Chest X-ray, AP view. Patient: 45 years old, sex M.
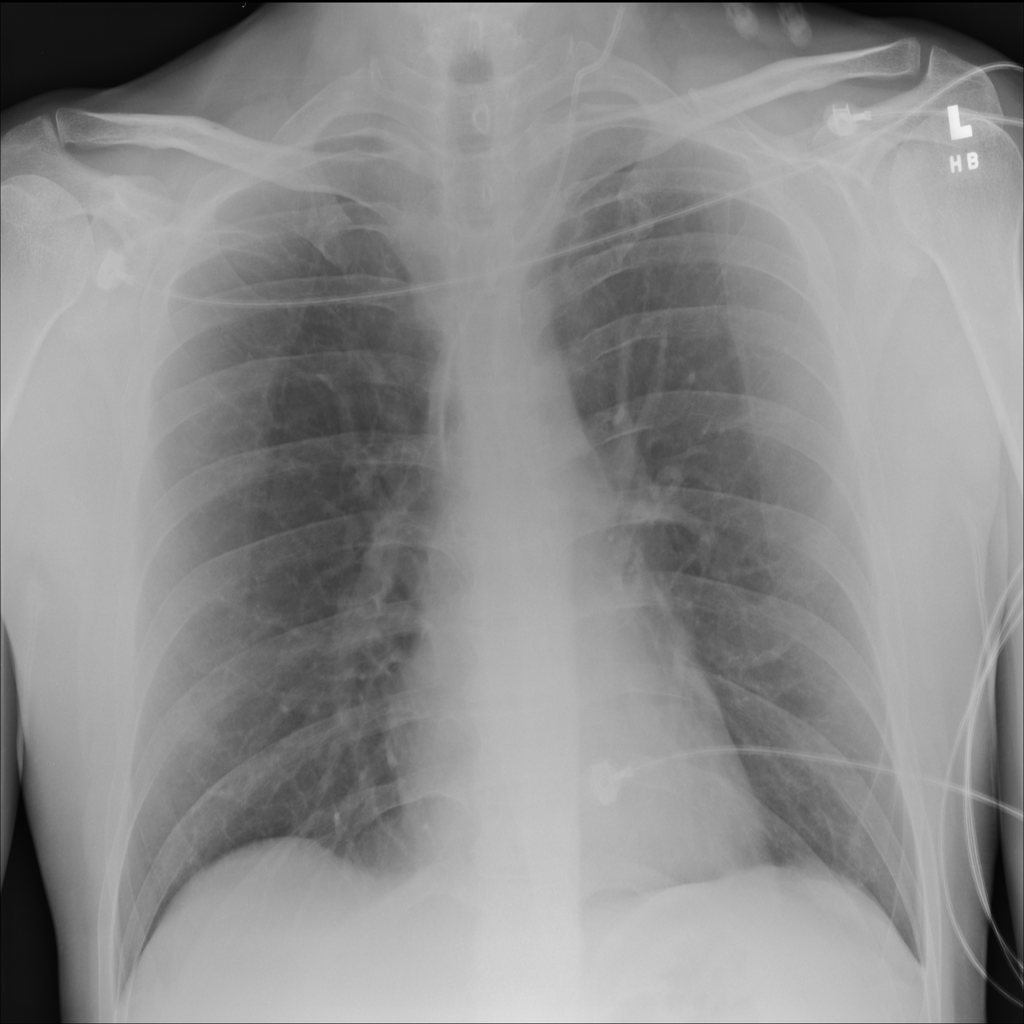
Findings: No Finding